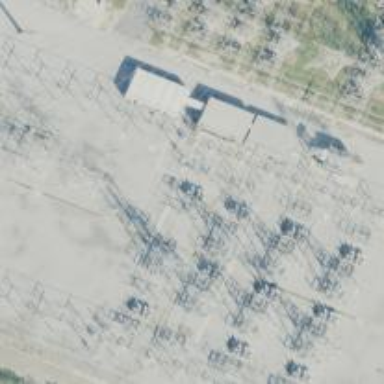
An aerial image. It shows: Switch used for power control.